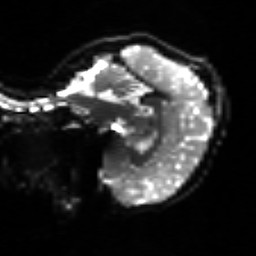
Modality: sbref
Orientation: sagittal
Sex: female
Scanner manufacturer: siemens
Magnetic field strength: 3 T
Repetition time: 5 s
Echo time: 0.071 s